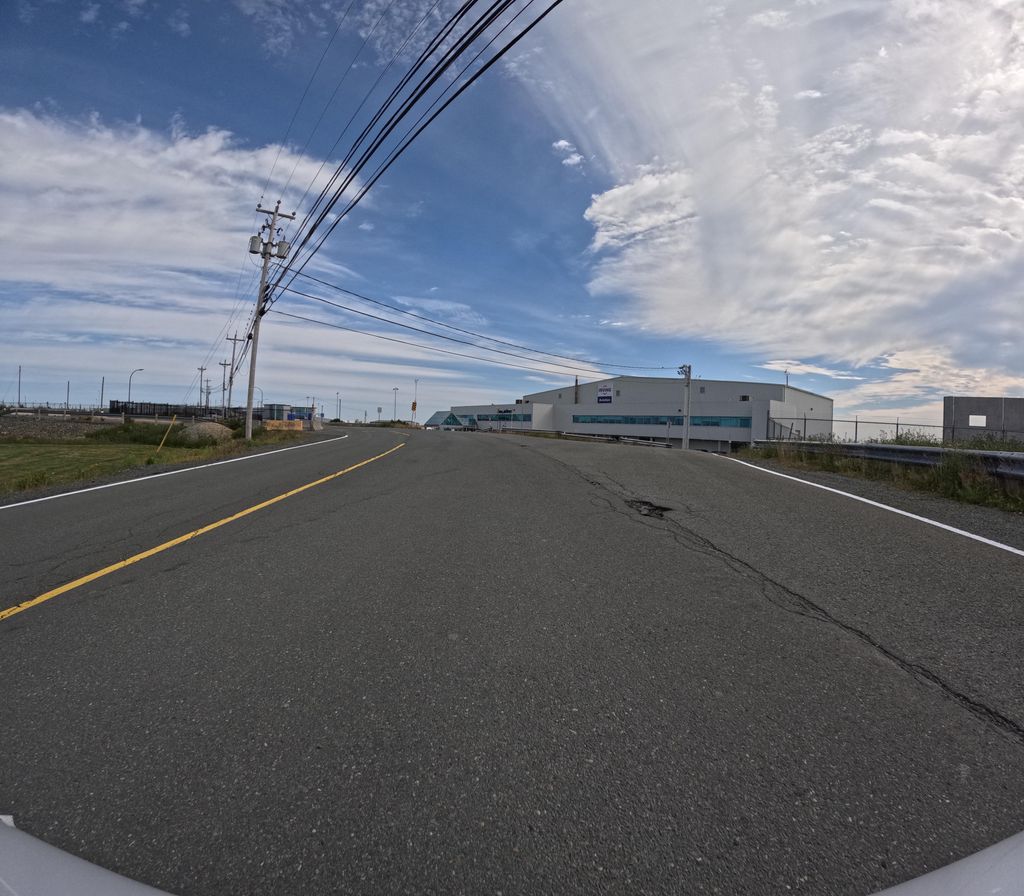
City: st_johns